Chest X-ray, PA view. Patient: 23 years old, sex F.
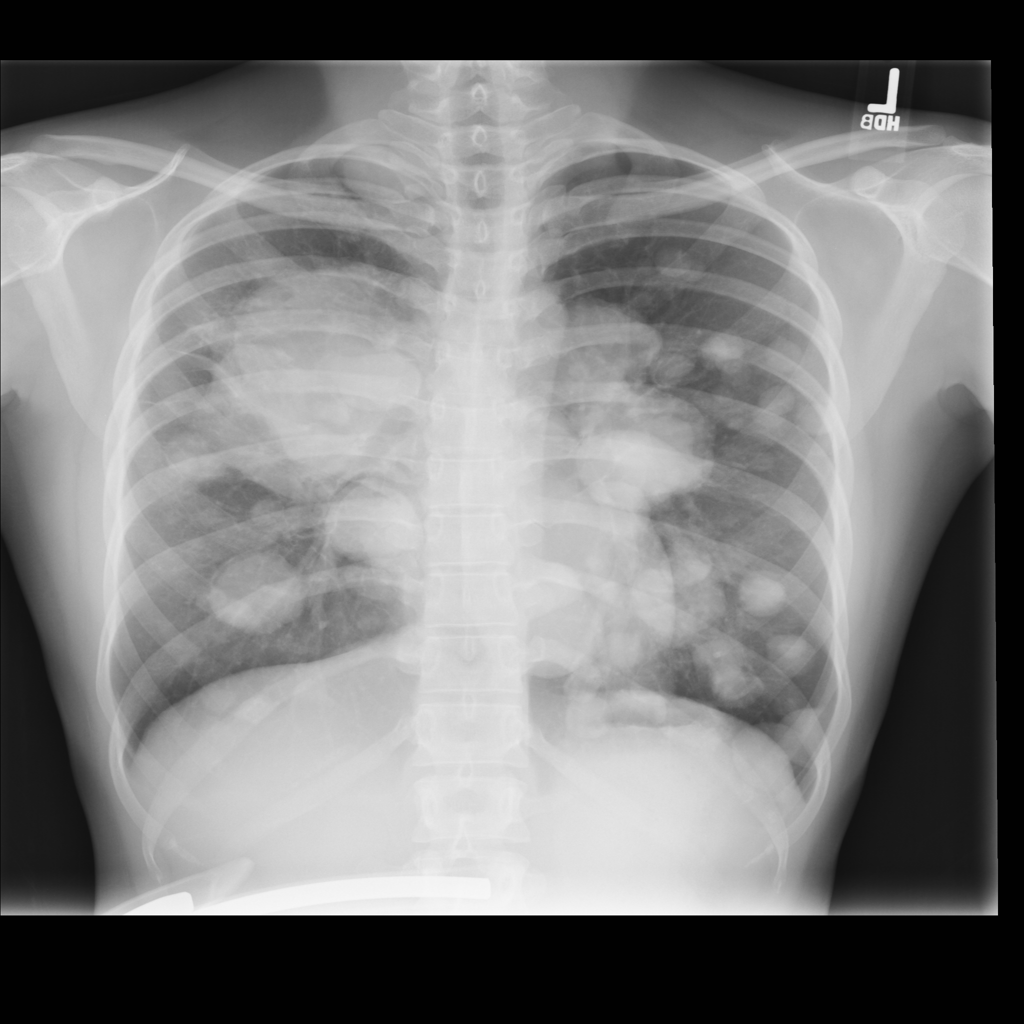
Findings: Mass, Nodule